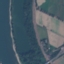
Land use / land cover: River